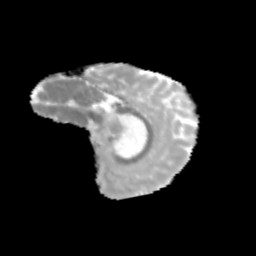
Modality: MD
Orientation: sagittal
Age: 11
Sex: male
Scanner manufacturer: siemens
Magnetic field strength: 3 T
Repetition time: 3.8 s
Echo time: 0.07 s